Field crop: maize
Growth stage: 2
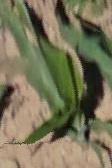
Species: maize